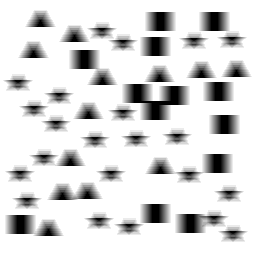
Squares: 13
Triangles: 13
Stars: 22
Total shapes: 48